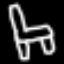
Label: chair